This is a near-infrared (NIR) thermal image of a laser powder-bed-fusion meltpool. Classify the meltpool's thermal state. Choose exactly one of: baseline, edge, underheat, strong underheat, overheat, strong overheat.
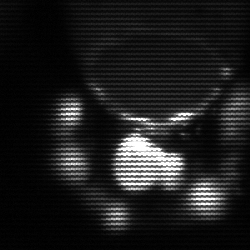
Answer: edge